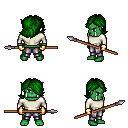
a pixel art fantasy rpg character, male body template, orc, green skin, white long-sleeve shirt, metal pants, green swoop hairstyle, gold gloves, spear, four views (front, back, left, right), 2x2 character sprite sheet, small pixel art, hard edges, no anti-aliasing